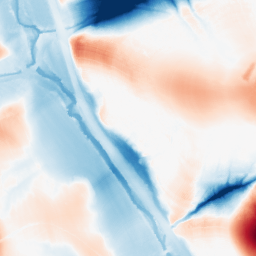
Category: morphological
Decomposition family: morphological
Decomposition parameters: operation: average
size: 50
Upsampling method: quintic
Upsampling parameters: scale: 4
Upsampling scale: 4